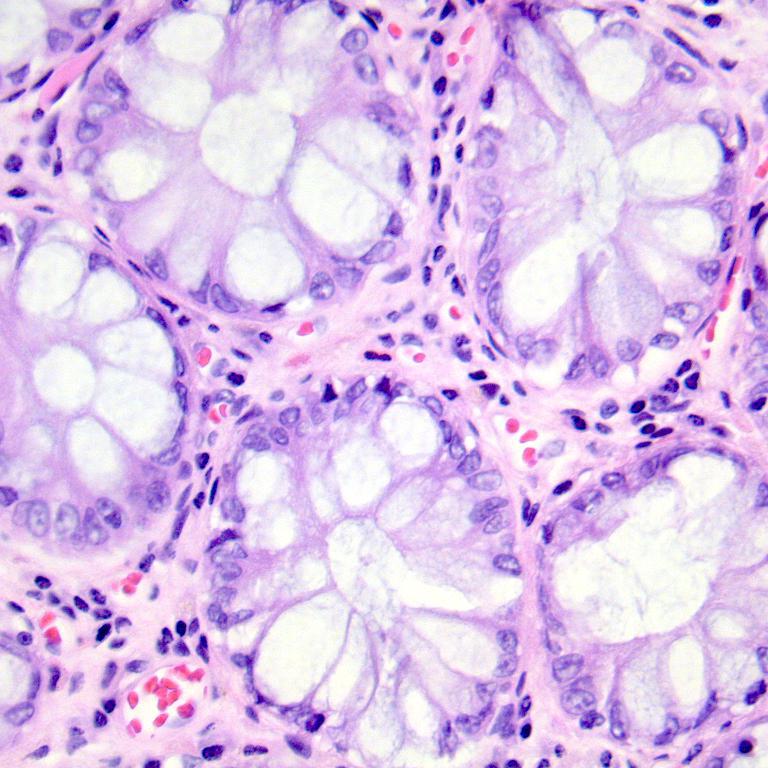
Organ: colon
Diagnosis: benign